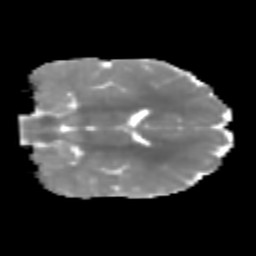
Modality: MD
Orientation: coronal
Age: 7
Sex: male
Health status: healthy